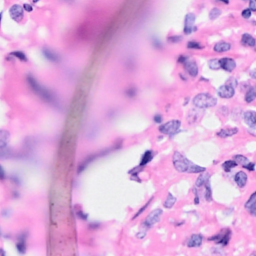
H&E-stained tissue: Breast